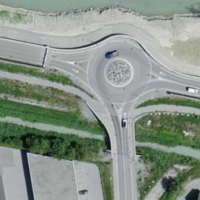
EUNIS habitat code: 55
Species observed at this site:
Tanacetum vulgare